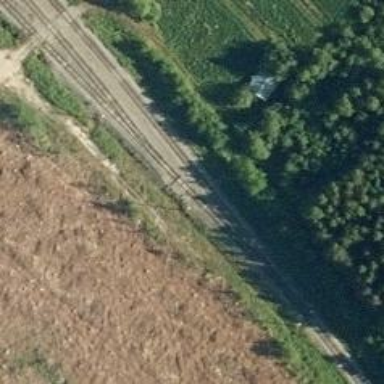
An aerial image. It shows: Wedge used for railway derailment.